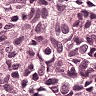
Metastatic tissue present: yes